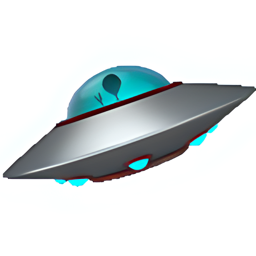
Name: flying saucer
Emoji: 🛸
Group: Travel & Places
Sub-group: transport-air